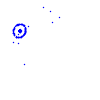
Particle: pion